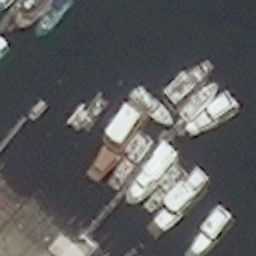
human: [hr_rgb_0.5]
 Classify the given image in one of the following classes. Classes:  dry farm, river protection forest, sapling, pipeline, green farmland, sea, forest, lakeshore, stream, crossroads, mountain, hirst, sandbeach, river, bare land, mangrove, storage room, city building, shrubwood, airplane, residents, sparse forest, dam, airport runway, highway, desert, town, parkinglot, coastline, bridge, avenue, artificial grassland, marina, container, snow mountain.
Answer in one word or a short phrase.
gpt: marina